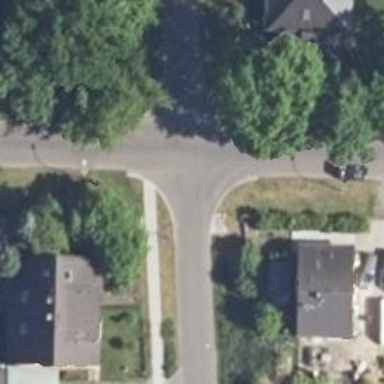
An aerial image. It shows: Asphalt road in residential area.